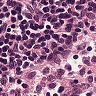
Metastatic tissue present: no